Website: walmart
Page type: billing-address
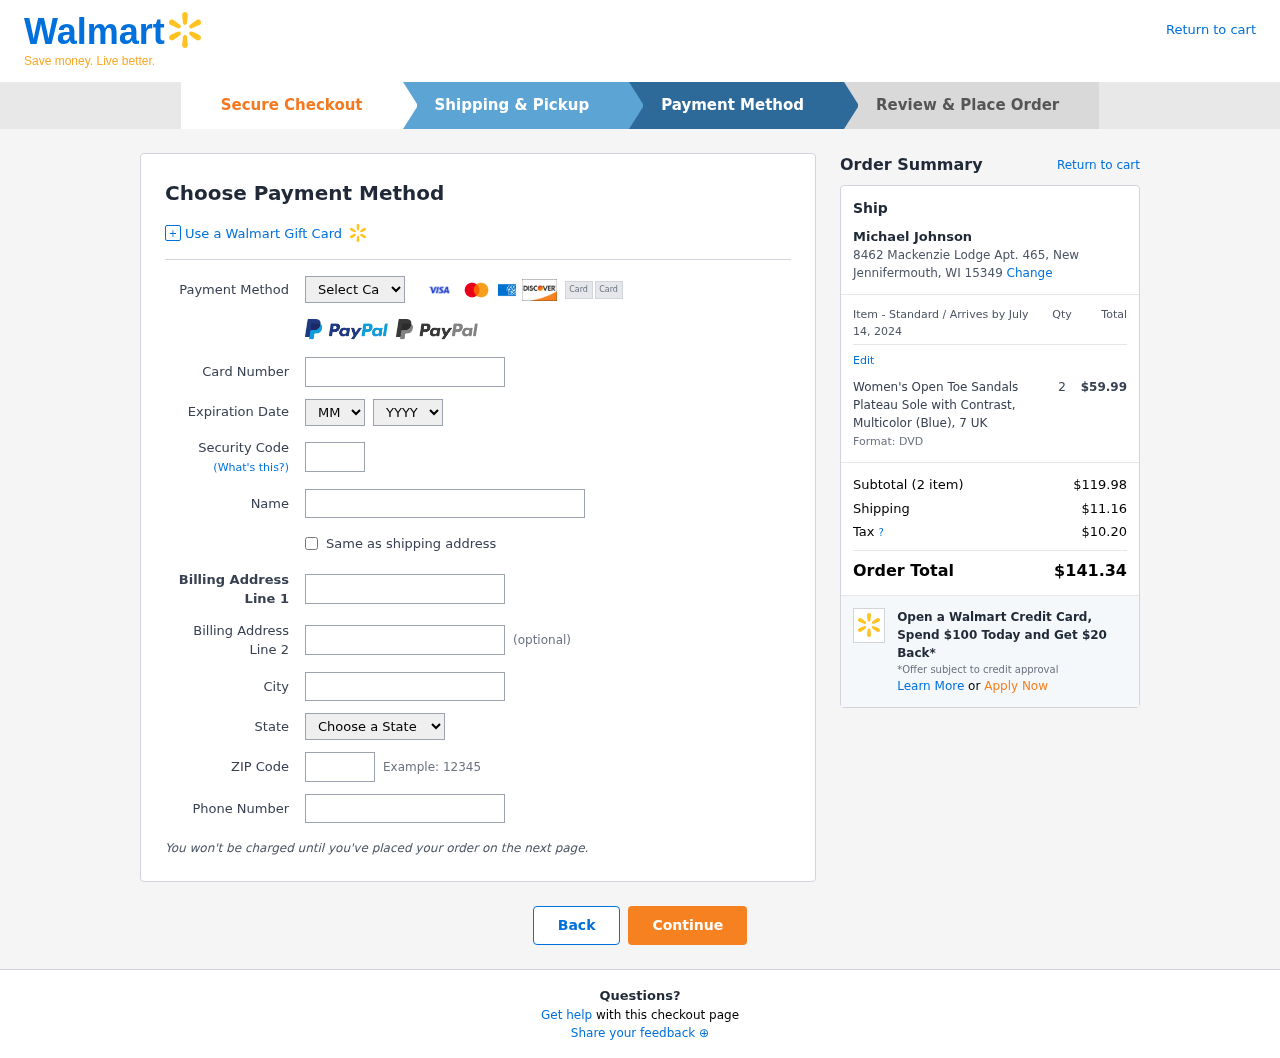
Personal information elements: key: PII_CARD_CVV
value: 838
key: PII_CARD_EXPIRY_MONTH
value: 12
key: PII_CARD_EXPIRY_YEAR
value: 27
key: PII_CARD_NUMBER
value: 4580 0875 7575 1315
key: PII_CARD_TYPE
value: Visa
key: PII_CITY
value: New Jennifermouth
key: PII_CITY_STATE_ZIP
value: New Jennifermouth, WI 15349
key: PII_FULLNAME
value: Michael Johnson
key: PII_PHONE
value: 8237345015
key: PII_POSTCODE
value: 15349
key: PII_STATE
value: Wisconsin
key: PII_STREET
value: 8462 Mackenzie Lodge Apt. 465
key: PII_STREET2
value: Apt. 376
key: PII_FULLNAME2
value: Michael Johnson
Product elements: key: PRODUCT1_NAME
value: Women's Open Toe Sandals Plateau Sole with Contrast, Multicolor (Blue), 7 UK
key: PRODUCT1_PRICE
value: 59.99
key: PRODUCT1_QUANTITY
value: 2
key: PRODUCT1_DESC
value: Format: DVD
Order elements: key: ORDER_DELIVERY_DATE
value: July 14, 2024
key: ORDER_NUM_ITEMS
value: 2
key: ORDER_SUBTOTAL
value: $119.98
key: ORDER_SHIPPING_COST
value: $11.16
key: ORDER_TAX
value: $10.20
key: ORDER_TOTAL
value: $141.34